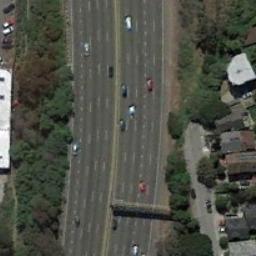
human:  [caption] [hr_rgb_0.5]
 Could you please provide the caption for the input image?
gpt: The winding highway is lined with trees .

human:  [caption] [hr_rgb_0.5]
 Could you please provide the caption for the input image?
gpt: There are many buildings and green plants on both sides of the freeway, And there are many cars on the freeway .

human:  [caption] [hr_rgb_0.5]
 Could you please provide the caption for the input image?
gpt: The freeway is between the some trees and some houses .

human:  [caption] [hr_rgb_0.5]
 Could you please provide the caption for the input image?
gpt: The freeway with a bend has many trees and some houses on either side of the freeway .

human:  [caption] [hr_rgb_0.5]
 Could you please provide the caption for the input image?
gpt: There are many trees and some buildings beside the freeway .